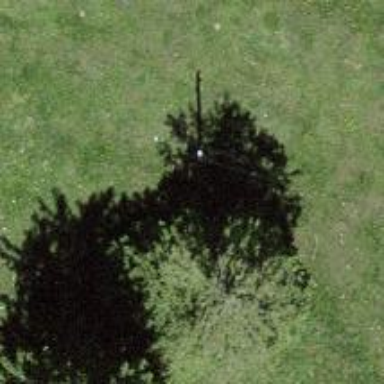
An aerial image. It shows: Power pole.